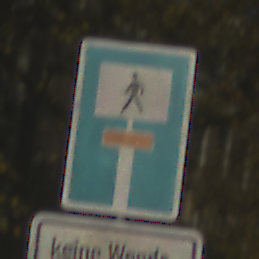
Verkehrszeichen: SackgasseFussgaengerDurchlaessig
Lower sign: HinweisGeaenderteVorfahrtVerkehrsfuehrungVerkehrsregelung3
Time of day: SunriseSunset
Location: Outdoor (Urban)
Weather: PartlyCloudy
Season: Autumn
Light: Natural